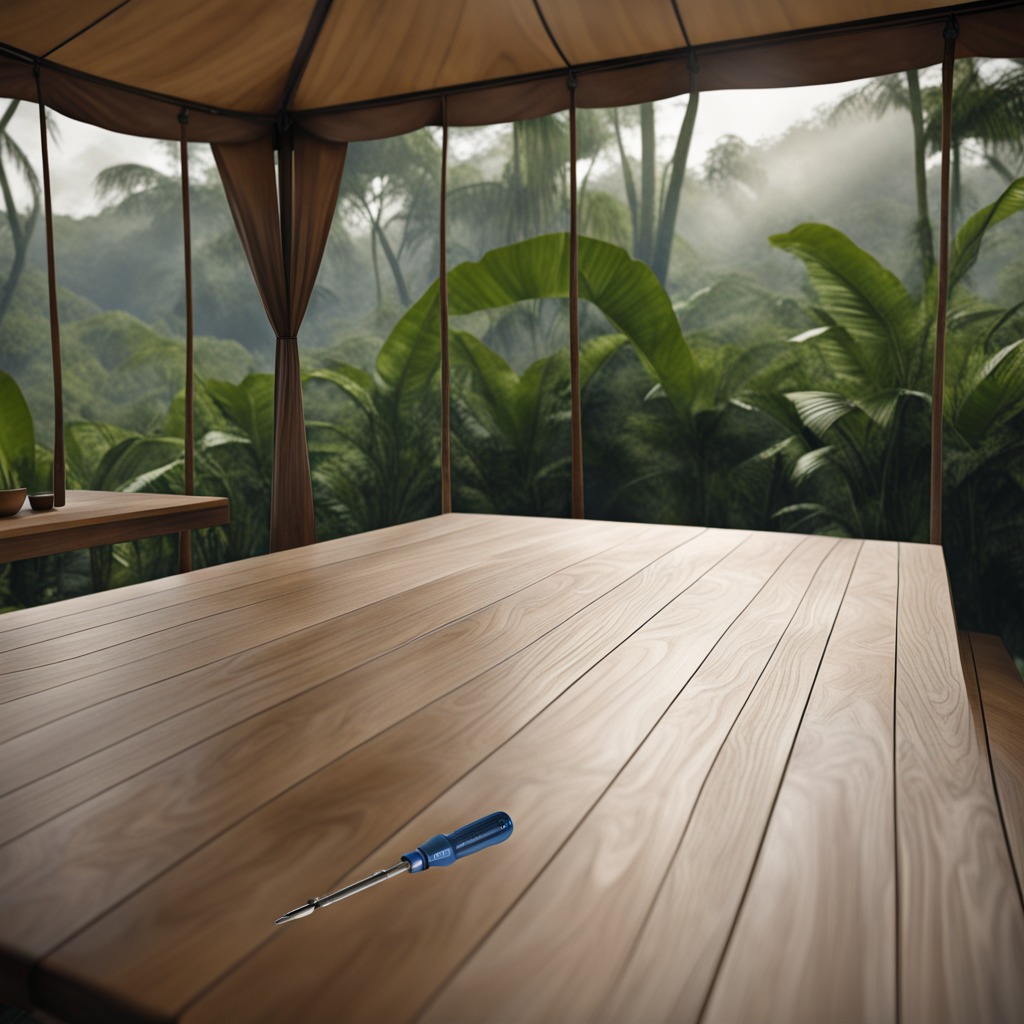
A screwdriver lies on a wooden table inside a jungle field workshop tent.